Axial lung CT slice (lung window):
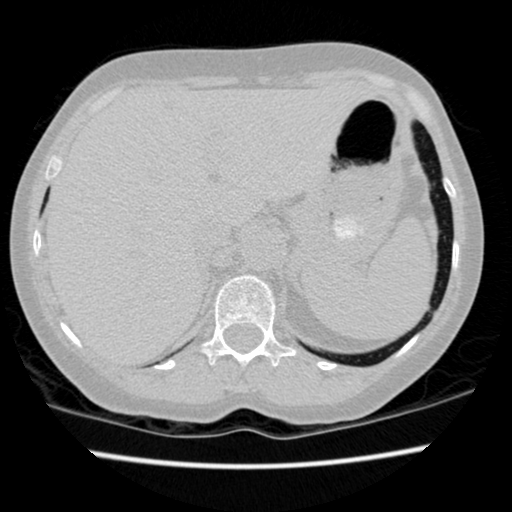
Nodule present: no